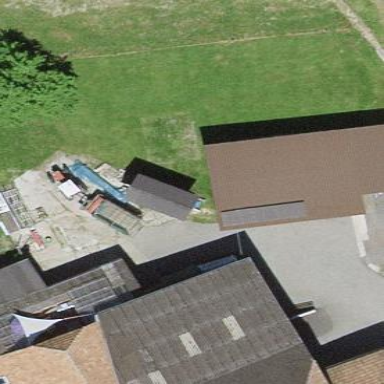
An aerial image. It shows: View of roof of building.